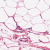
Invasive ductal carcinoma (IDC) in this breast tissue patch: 0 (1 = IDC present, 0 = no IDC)